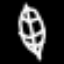
Label: leaf